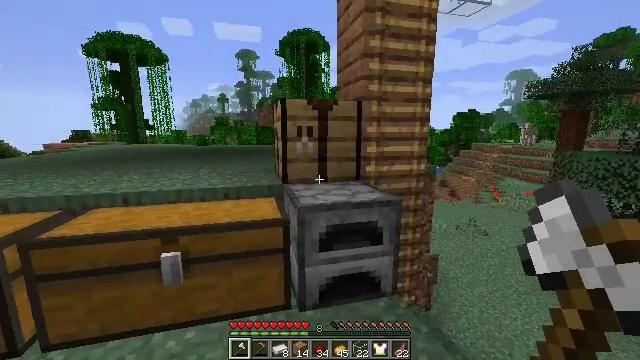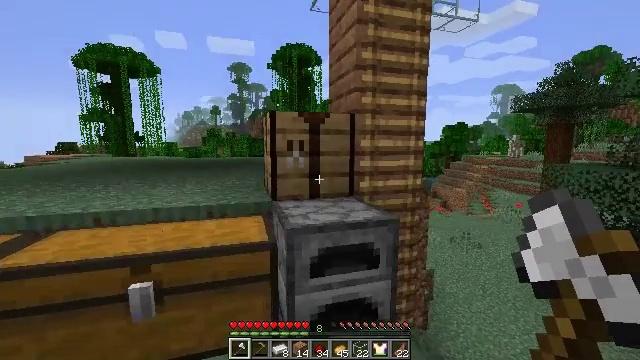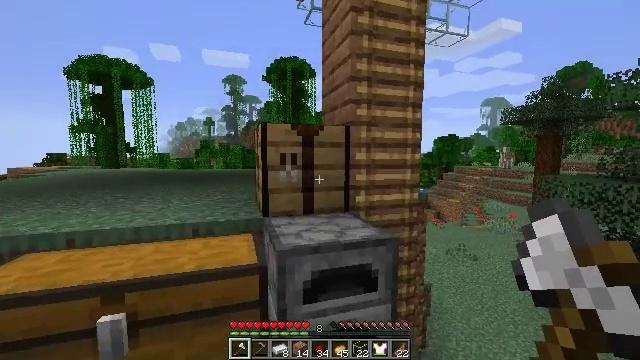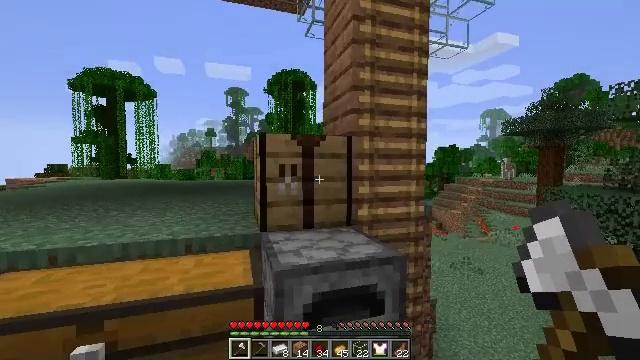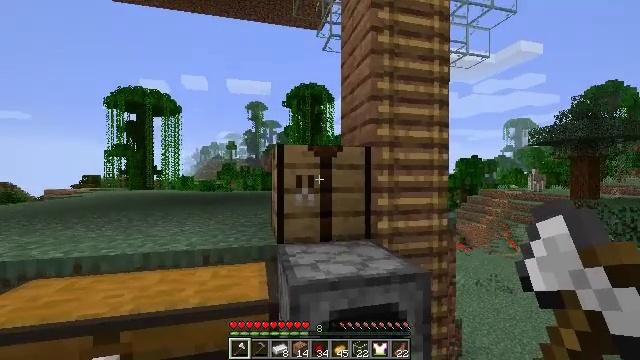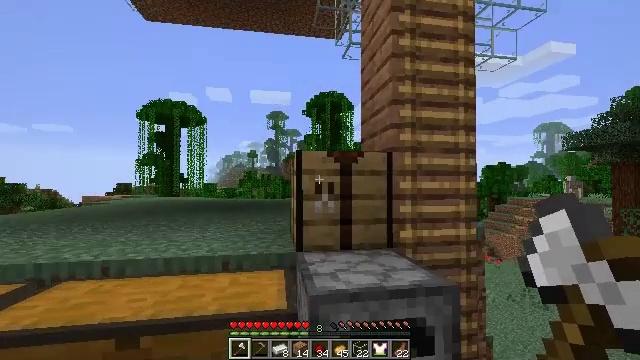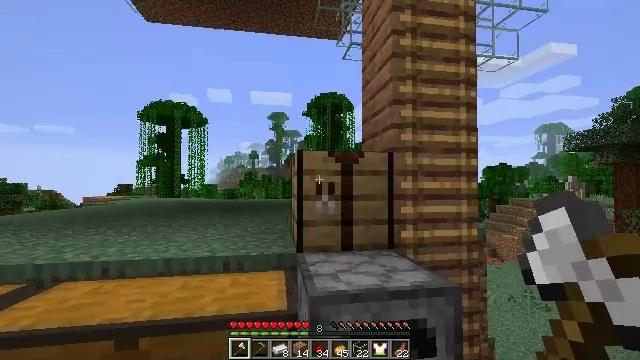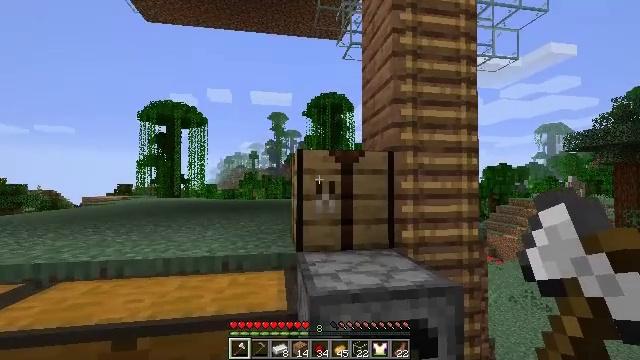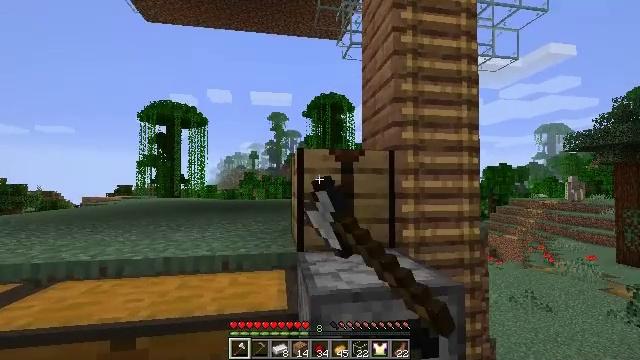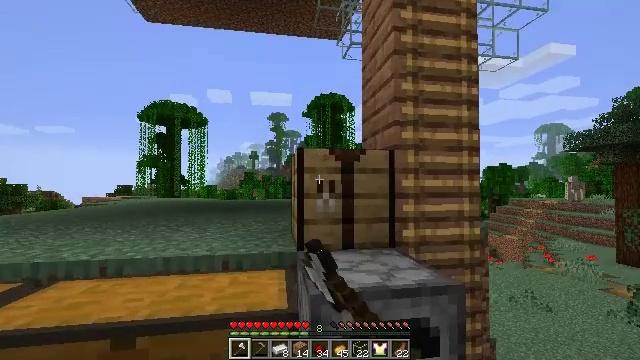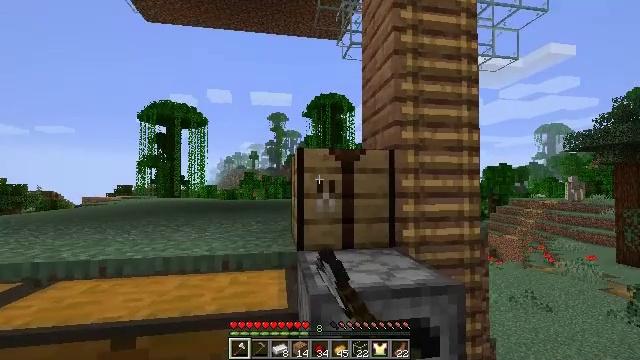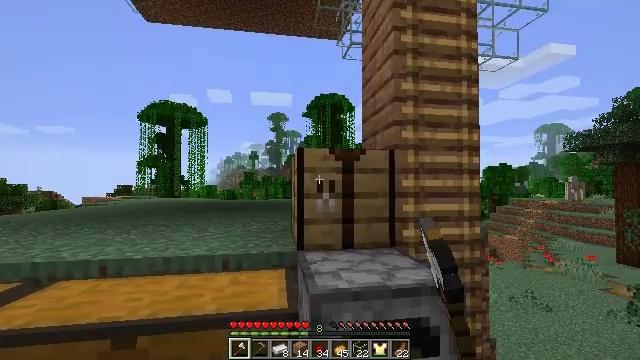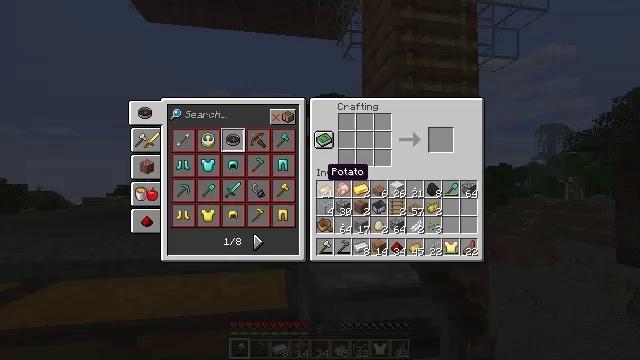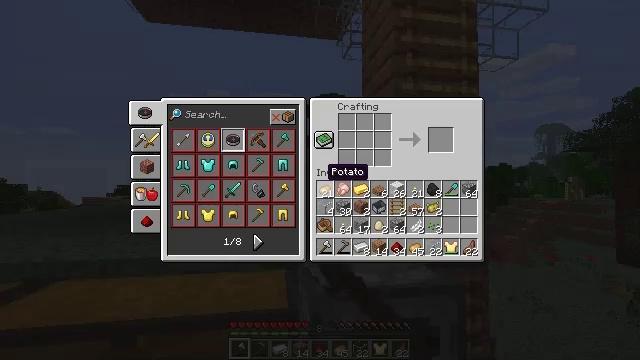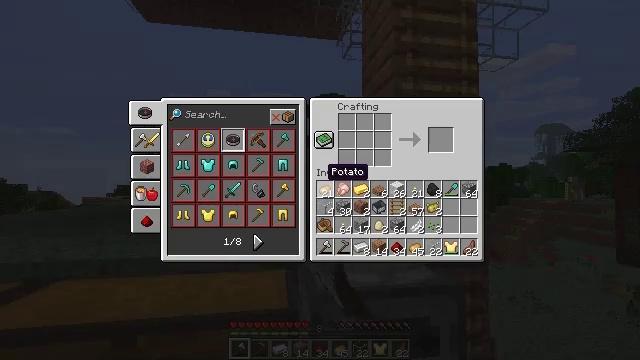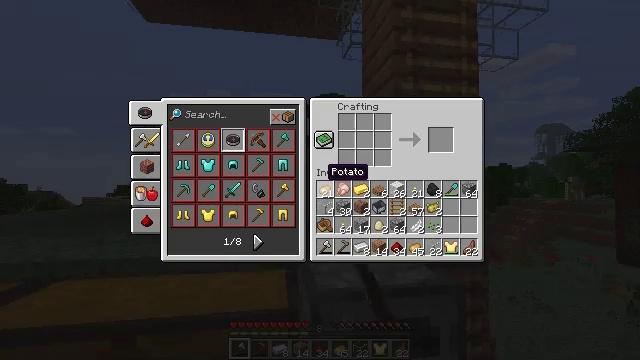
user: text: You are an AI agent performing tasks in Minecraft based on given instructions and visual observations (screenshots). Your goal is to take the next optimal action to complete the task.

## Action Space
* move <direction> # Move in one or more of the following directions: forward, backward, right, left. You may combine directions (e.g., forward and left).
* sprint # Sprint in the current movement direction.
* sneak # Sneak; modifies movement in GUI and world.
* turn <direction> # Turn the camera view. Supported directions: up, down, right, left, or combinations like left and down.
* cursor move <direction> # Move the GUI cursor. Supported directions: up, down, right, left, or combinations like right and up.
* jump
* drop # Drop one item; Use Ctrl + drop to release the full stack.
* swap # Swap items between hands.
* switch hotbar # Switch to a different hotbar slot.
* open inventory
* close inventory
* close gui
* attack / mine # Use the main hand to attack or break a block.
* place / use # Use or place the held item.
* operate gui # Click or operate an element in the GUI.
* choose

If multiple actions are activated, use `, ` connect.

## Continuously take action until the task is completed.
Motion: motion action
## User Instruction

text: Build a jungle trapdoor with jungle planks.
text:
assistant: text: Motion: move forward, turn right and up
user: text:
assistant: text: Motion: move forward, turn right and up
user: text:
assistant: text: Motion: turn up
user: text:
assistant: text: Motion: turn left and up
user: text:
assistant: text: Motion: turn left and up
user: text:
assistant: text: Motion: no_op
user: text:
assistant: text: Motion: use / place
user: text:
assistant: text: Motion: use / place
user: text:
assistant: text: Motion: use / place
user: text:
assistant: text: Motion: use / place
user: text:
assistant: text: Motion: use / place
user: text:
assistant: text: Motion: open gui
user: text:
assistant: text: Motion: no_op
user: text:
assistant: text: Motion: no_op
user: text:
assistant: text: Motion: no_op
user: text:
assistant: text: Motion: no_op
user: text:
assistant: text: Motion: no_op
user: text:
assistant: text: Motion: no_op
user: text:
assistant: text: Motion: no_op
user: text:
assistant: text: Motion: no_op
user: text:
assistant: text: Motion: no_op
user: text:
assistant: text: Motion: no_op
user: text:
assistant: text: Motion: no_op
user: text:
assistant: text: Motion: no_op
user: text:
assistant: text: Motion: no_op
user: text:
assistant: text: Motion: no_op
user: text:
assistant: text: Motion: no_op
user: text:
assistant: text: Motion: no_op
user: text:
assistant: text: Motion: no_op
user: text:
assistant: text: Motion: no_op